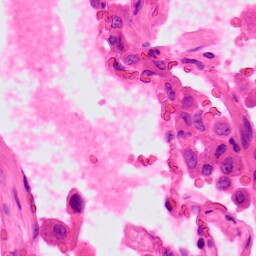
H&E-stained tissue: Lung